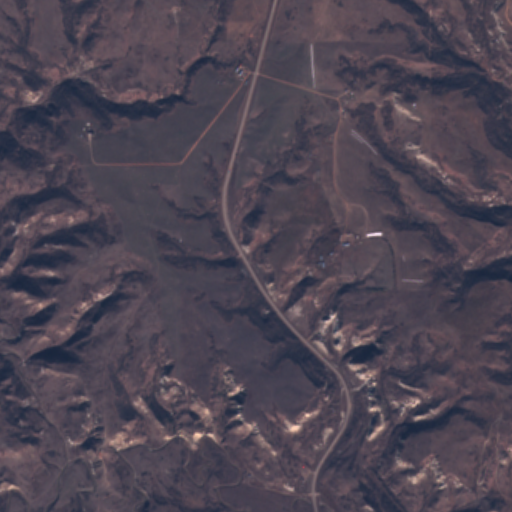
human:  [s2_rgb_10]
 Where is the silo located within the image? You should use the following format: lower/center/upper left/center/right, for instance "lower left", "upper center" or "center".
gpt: The silo is located in the upper center of the image.
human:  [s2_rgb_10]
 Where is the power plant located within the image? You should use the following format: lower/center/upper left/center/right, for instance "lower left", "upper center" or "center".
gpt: There is no power plant in the image.